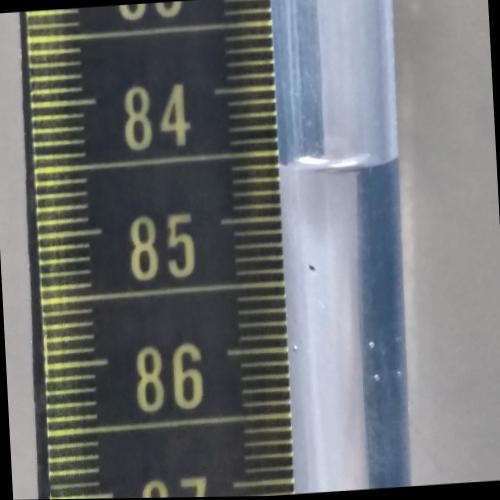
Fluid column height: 84.6 cm